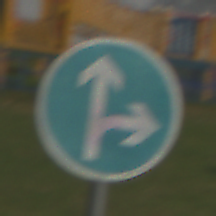
Verkehrszeichen: VorgeschriebeneFahrtrichtungGeradeausOderRechts
Umgebung: Outdoor, Suburban
Tageszeit: MorningAfternoon
Wetter: PartlyCloudy
Licht: Natural
Jahreszeit: NotSpecified
Kontrast: HighContrast